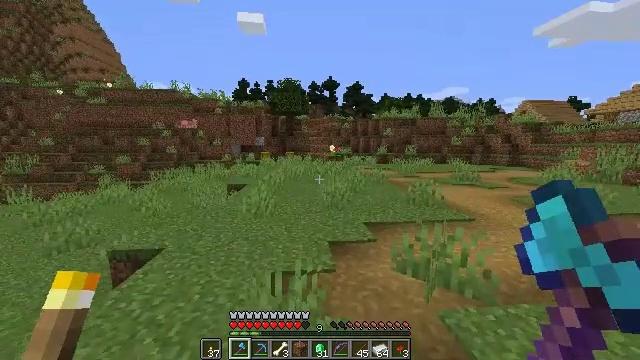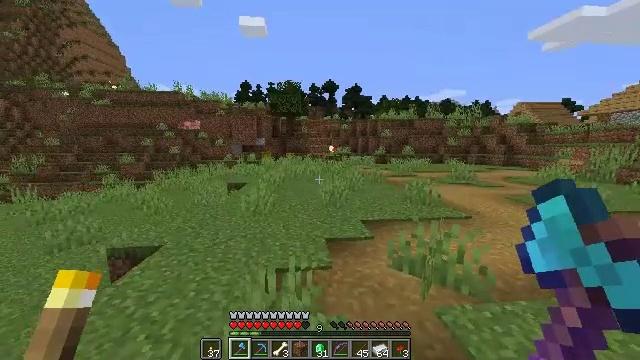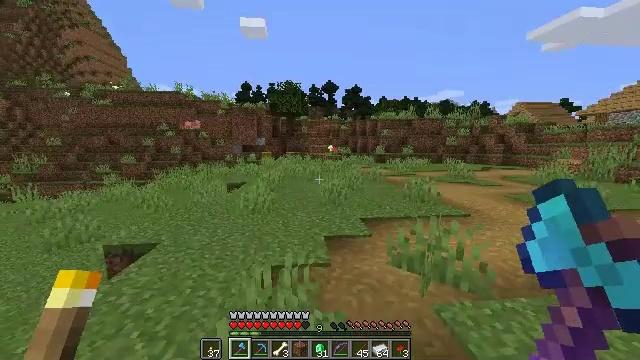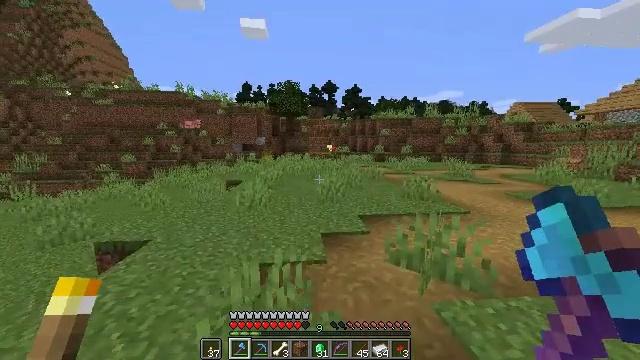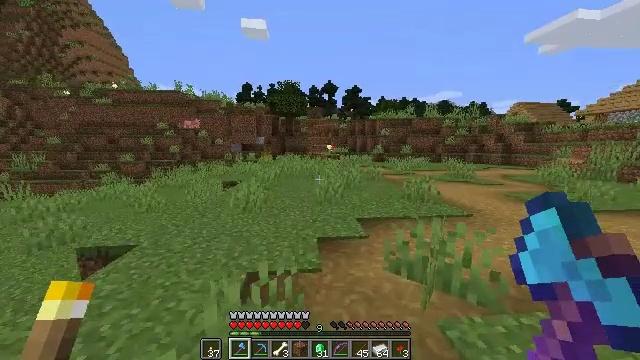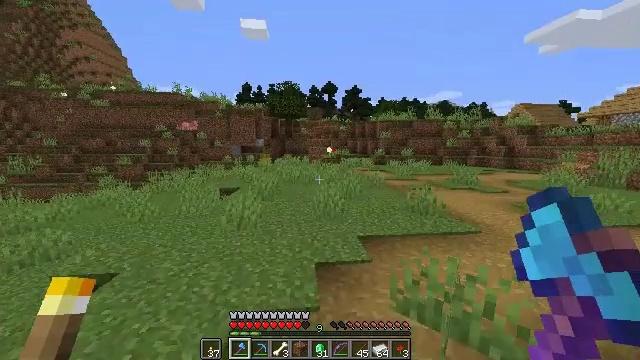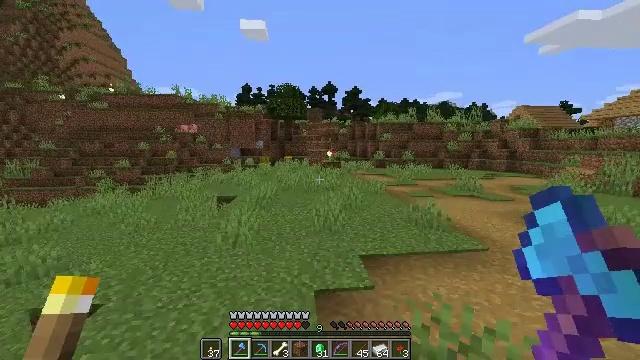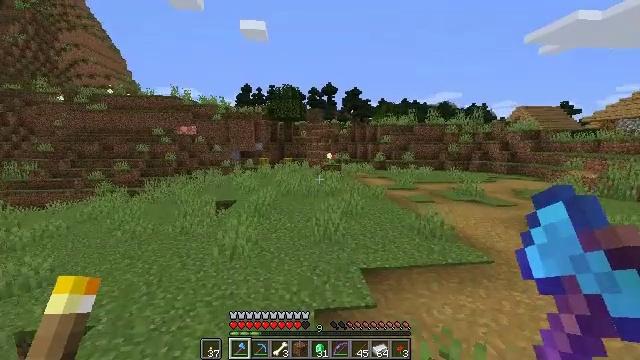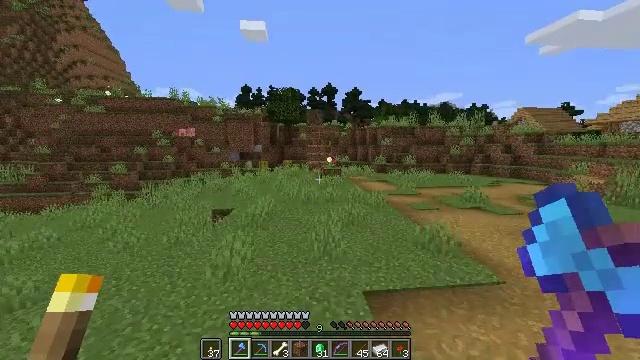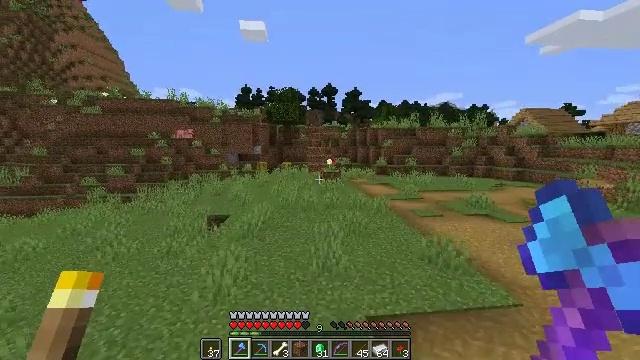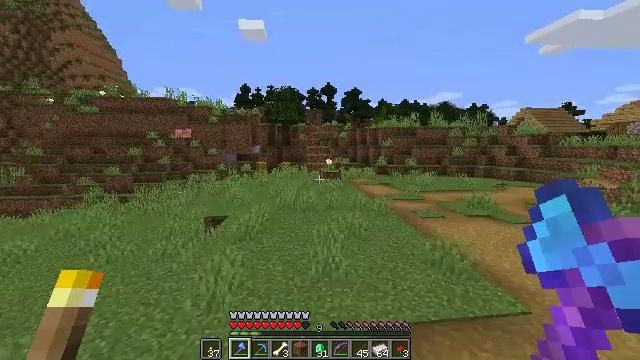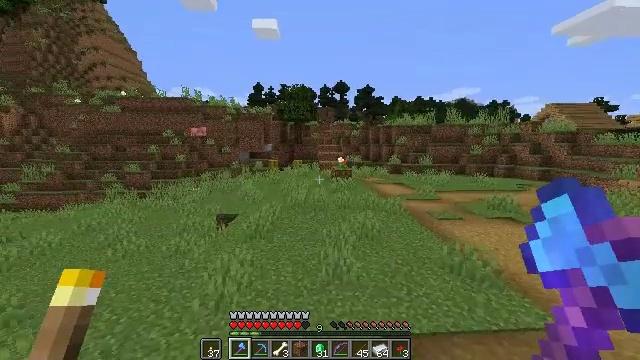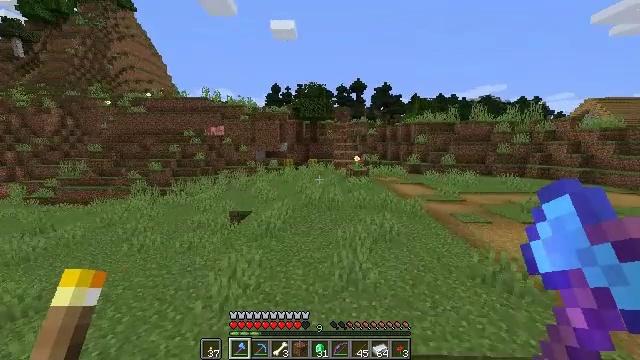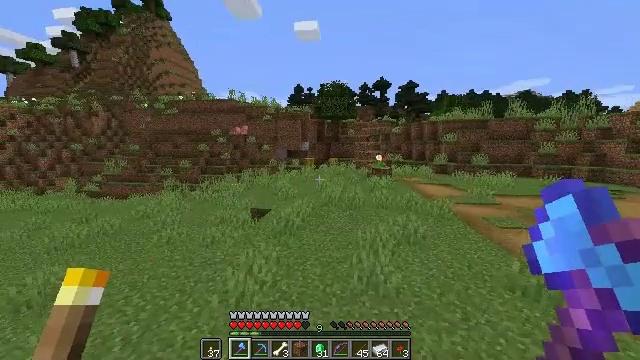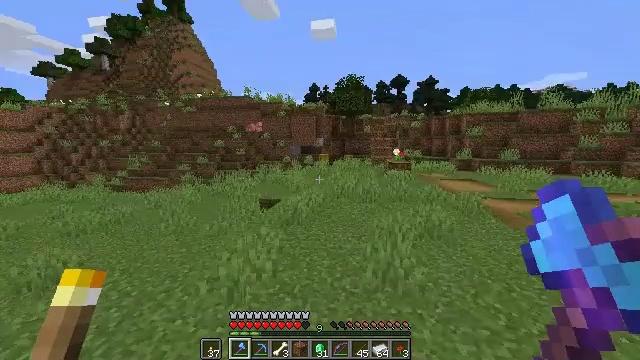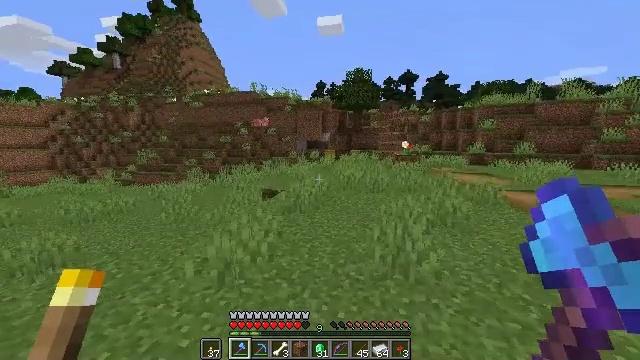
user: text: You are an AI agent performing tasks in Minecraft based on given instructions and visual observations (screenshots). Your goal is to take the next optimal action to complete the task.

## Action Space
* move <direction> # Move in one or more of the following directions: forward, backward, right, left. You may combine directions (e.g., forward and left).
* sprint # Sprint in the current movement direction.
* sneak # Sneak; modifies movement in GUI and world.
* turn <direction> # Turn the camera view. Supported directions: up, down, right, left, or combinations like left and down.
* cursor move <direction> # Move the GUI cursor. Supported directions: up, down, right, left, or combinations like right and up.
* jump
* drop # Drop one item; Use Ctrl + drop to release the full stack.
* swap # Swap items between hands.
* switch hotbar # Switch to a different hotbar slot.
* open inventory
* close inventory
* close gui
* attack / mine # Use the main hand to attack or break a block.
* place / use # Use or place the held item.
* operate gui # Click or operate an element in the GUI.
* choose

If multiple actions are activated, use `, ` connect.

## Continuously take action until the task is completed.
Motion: motion action
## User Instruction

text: Use flint, sticks, and feathers to craft arrows.
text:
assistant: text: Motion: move forward, sprint, jump
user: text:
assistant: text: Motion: move forward, sprint, jump
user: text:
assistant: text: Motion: move forward, sprint, jump
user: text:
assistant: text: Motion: move forward, sprint, jump
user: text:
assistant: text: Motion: move forward, sprint, jump
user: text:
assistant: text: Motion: move forward, sprint, jump
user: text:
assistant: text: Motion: move forward, sprint, jump
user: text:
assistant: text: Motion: move forward, sprint, jump
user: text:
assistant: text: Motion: move forward, sprint, jump
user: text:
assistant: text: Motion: move forward, sprint, jump
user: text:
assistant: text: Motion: move forward, sprint, turn left, jump
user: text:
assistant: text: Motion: move forward, sprint, turn left, jump
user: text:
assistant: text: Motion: move forward, sprint, turn left, jump
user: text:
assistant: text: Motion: move forward, sprint, turn left, jump
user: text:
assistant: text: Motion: move forward, sprint, turn left, jump
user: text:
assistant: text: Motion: move forward, sprint, turn left, jump
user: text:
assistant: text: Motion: move forward, sprint, turn left, jump
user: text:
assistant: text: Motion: move forward, sprint, turn left, jump
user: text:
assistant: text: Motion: move forward, sprint, jump
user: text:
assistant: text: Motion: move forward, sprint, jump
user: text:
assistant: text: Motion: move forward, sprint, jump
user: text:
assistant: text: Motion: move forward, sprint, turn right, jump
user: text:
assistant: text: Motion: move forward, sprint, turn right, jump
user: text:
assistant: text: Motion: move forward, sprint, turn right, jump
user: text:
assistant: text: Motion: move forward, sprint, turn right, jump
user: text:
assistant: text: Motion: move forward, sprint, jump
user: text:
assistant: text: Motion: move forward, sprint, turn right, jump
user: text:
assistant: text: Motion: move forward, sprint, turn right, jump
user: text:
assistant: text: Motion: move forward, sprint, turn right, jump
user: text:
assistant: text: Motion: move forward, sprint, turn right, jump